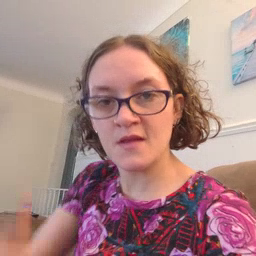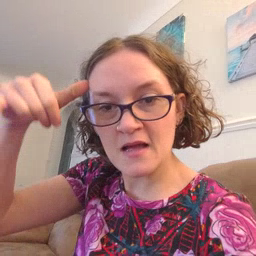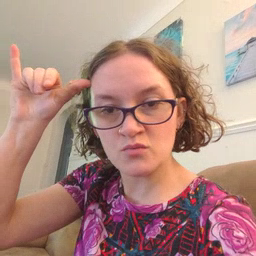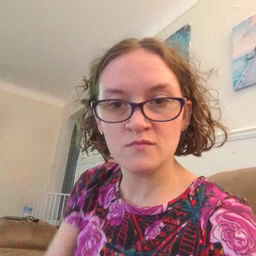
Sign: cow